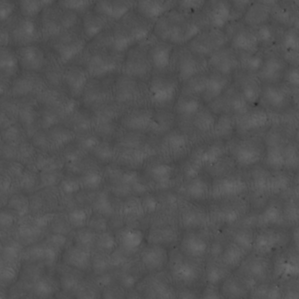
Label: non_frost